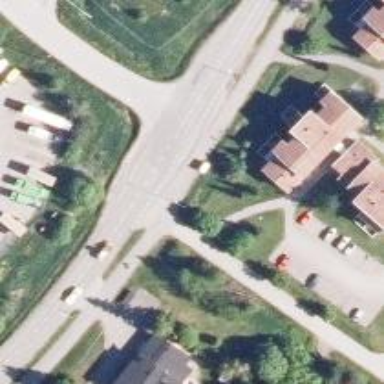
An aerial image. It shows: Unmarked crossing on the road.